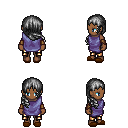
a pixel art fantasy rpg character, female body template, human, dark skin, chain tabard jacket, gold greaves, gray right-swept hairstyle, cloth bracers, brown slippers, four views (front, back, left, right), 2x2 character sprite sheet, small pixel art, hard edges, no anti-aliasing